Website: macys
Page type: billing-address
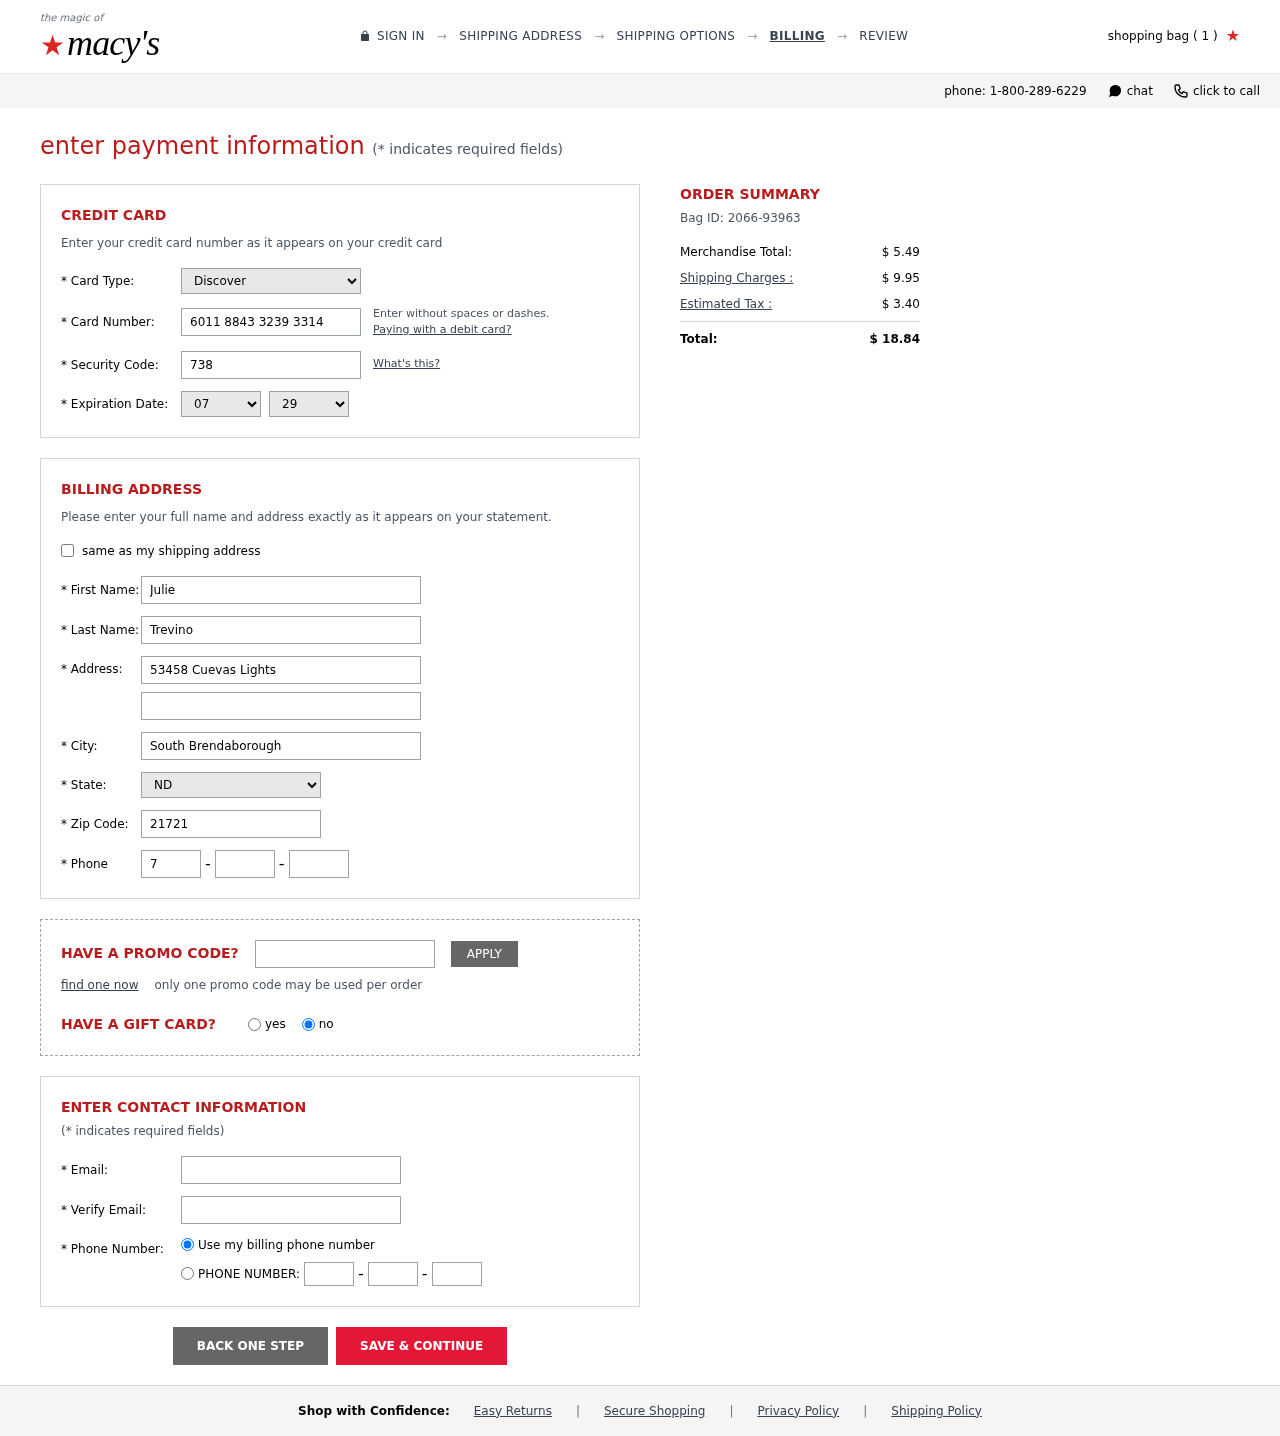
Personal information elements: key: PII_CARD_CVV
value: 738
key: PII_CARD_EXPIRY_MONTH
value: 07
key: PII_CARD_EXPIRY_YEAR
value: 29
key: PII_CARD_NUMBER
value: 6011 8843 3239 3314
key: PII_CARD_TYPE
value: Discover
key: PII_CITY
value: South Brendaborough
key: PII_EMAIL
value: julie.trevino@gmail.com
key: PII_FIRSTNAME
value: Julie
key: PII_LASTNAME
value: Trevino
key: PII_PHONE_AREA
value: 770
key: PII_PHONE_PREFIX
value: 402
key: PII_PHONE_SUFFIX
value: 4120
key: PII_POSTCODE
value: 21721
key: PII_STATE_ABBR
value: ND
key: PII_STREET
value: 53458 Cuevas Lights
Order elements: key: ORDER_NUM_ITEMS
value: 1
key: ORDER_ID
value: Bag ID: 2066-93963
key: ORDER_SUBTOTAL
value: $ 5.49
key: ORDER_SHIPPING_COST
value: $ 9.95
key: ORDER_TAX
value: $ 3.40
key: ORDER_TOTAL
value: $ 18.84